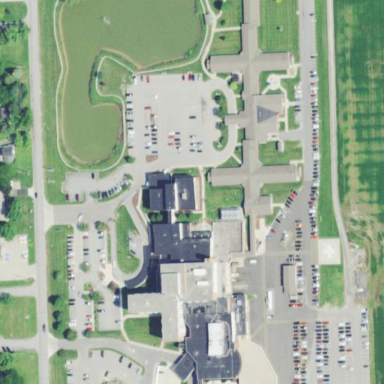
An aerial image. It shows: Hospital.